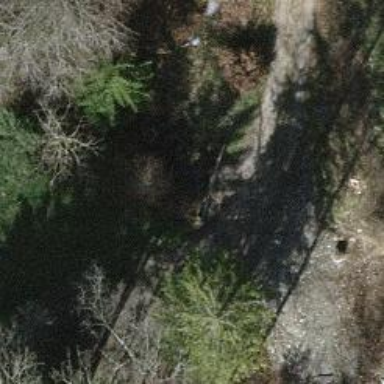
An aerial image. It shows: Culvert tunnel.